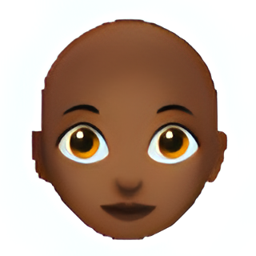
Name: woman bald medium dark skin tone
Emoji: 👩🏾‍🦲
Group: People & Body
Sub-group: person